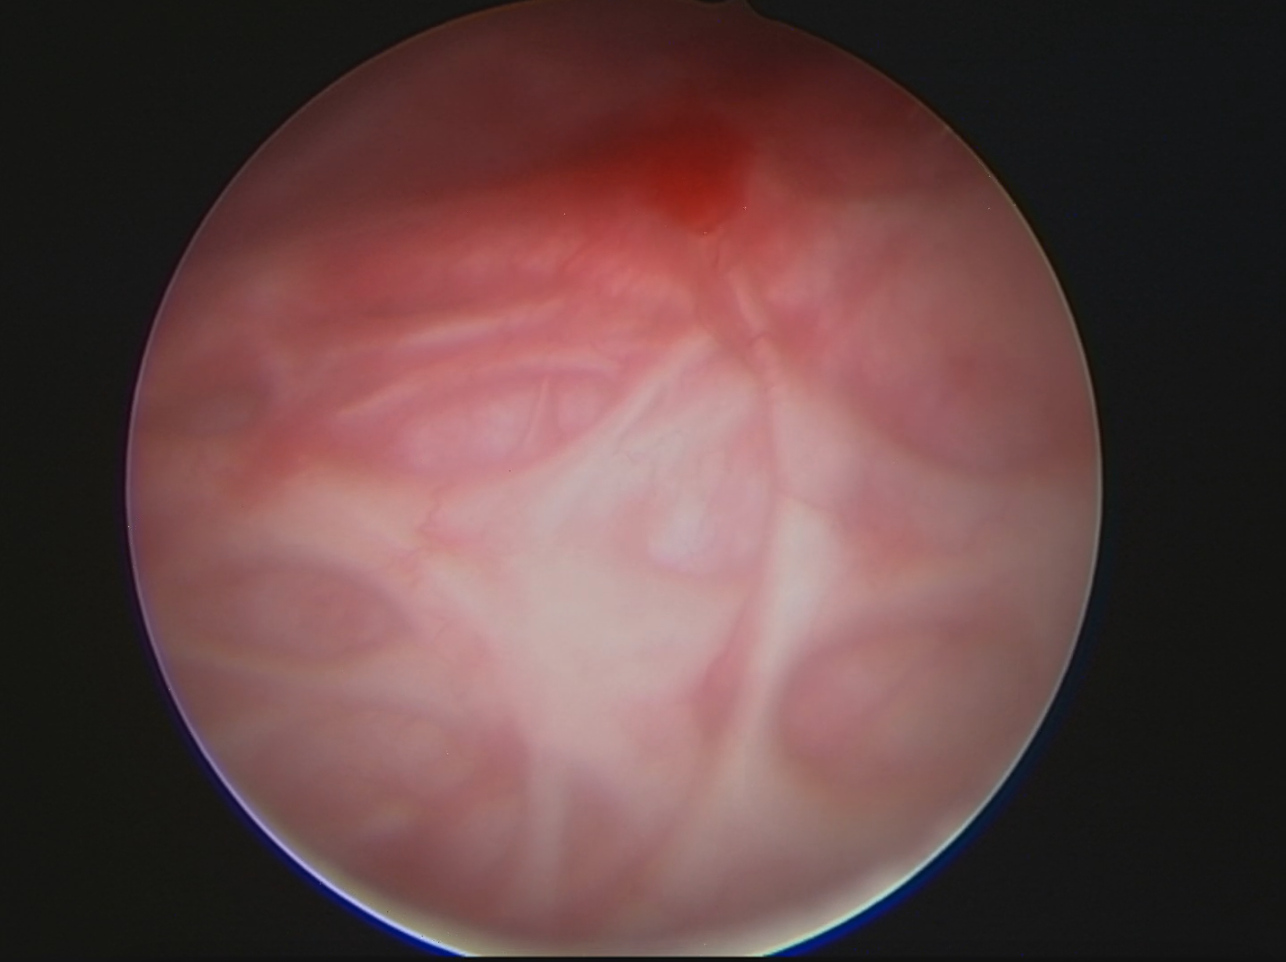
Modality: WLC
Class: Anatomical landmarks
Subclass: Trabeculation
Lesion: L0
Bladder cancer association: No